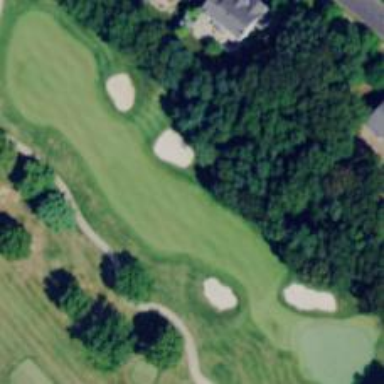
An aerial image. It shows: Golf fairway surrounded by grass.